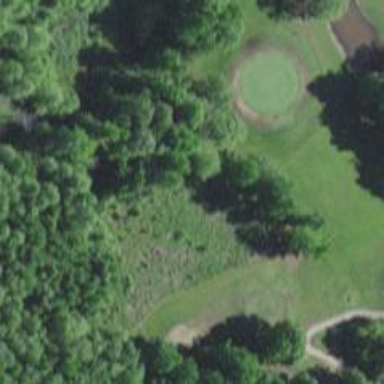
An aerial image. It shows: Area of rough grass used for golf.